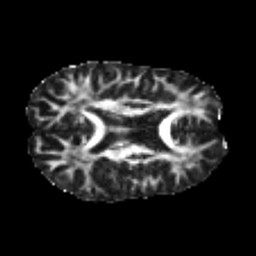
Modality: FA
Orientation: axial
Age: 21
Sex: male
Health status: healthy
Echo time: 0.074 s